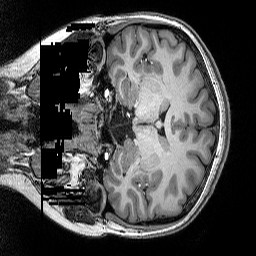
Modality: T1w
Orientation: coronal
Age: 23
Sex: female